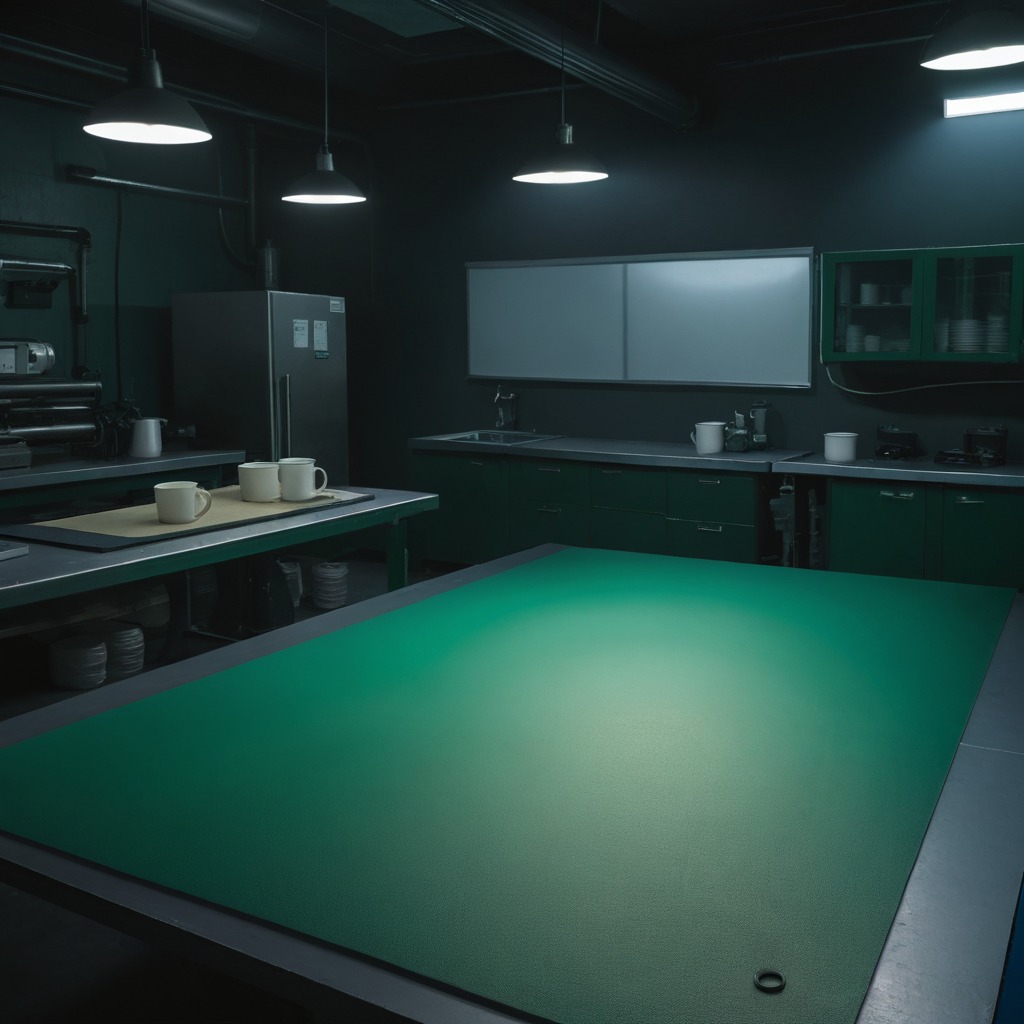
A rubber O-ring lying on a green rubber mat inside a workshop at night.